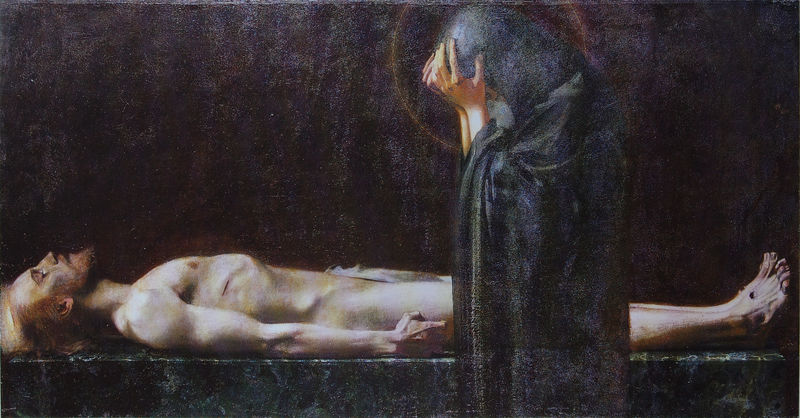
Titel: Pietà
Künstler: Franz von Stuck
Standort: Frankfurt (am Main)
Institution: Das Städel, Städelsches Kunstinstitut und Städtische Galerie
Schlagwörter: akt, blau, dunkel, gemälde, hand, haut, kopf, körper, mann, nackt, nackter, schatten, umhang, weiß, wunde, gelb, brust, finger, frau, grau, haar, hell, hintergrund, licht, marmor, ohr, profil, schwarz, stützen, schleier, tuch, bart, blond, jung, wand, anatomie, arme, falten, inkarnat, leiche, sockel, stehen, stein, tod, tot, toter, trauer, hände, kirche, gewand, gold, haare, kutte, mantel, mutter, beine, füße, liegen, querformat, witwe, kopftuch, platte, liegend, nägel, zehen, kante, fleisch, nacktheit, fuss, kreuz, rippen, weinen, schnitt, künstler, löcher, schein, verzweiflung, heiligenschein, nimbus, bahre, christus, grab, jesus, kreuzabnahme, kreuzigung, leichnam, mantegna, ostern, pieta, sterben, stigma, stigmata, totenbett, wunden, wundmale, christlich, leid, schmerz, bleich, heilige, heilig, maria, madonna, aufgebahrt, beweinung, leichnahm, maria magdalena, trauernde, wundmahle, auferstehung, tränen, aureole, grabmal, mutte, blei, senkrechte, helle, gekreuzigter, händer, male, weinende, mitleid, frauer, gran, seitenwunde, stimata, waagrechte, weint, totenbahre, simbolismus, maphorion, sohn gottes, aufbahren, männlicher akt, wund, blondes haar, nachtheit, tot gemälde, traunernde frau, verzweidelt, seitenwund, mahle, truae